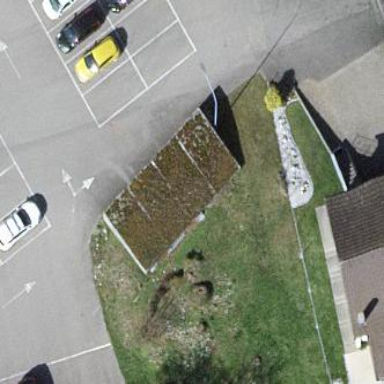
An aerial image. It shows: Group of garages.